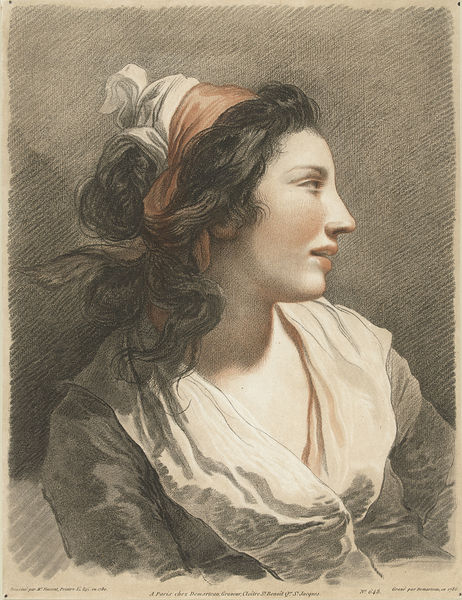
Titel: Buste van jonge vrouw met hoofddoek
Künstler: Gilles Antoine Demarteau
Standort: Amsterdam
Institution: Rijksmuseum
Schlagwörter: dunkel, schatten, weiß, mädchen, braun, brust, frau, grau, haar, mund, nase, profil, schwarz, stirn, zeichnung, blick, rot, schal, tuch, jung, augen, band, kragen, bildnis, hals, portrait, porträt, signatur, auge, haare, bruststück, dekolletee, kinn, lippen, locken, rosa, rouge, lächeln, schrift, wangen, graphik, haarband, kopftuch, brauen, seitenansicht, lippenstift, dekolleté, lachen, buch, druck, druckgraphik, lithographie, schraffur, seite, zigeunerin, halboffen, dunkle haare, rötel, durck, rote lippen, gebändigt, italienierin, reproduktionsgraphik, halboffener mund